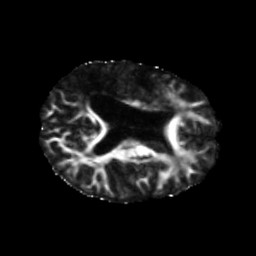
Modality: FA
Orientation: axial
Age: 69
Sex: female
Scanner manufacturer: siemens
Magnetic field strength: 3 T
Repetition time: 5.47 s
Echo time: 0.0854 s